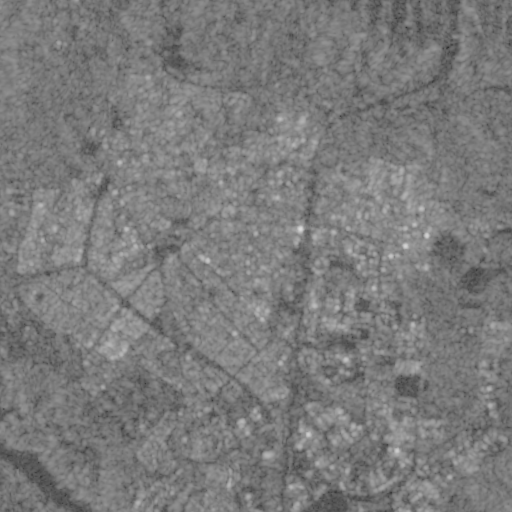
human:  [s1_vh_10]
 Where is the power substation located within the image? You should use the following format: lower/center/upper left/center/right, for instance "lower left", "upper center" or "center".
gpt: The power substation is located in the upper center of the image.
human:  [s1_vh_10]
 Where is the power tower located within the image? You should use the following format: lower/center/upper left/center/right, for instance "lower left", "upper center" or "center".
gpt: The power tower is located in the upper right of the image.
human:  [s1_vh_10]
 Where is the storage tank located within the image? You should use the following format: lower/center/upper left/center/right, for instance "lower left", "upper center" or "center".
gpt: The storage tank is located in the lower left of the image.
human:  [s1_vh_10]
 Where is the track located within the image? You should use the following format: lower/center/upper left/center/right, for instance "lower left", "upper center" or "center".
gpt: The track is located in the lower center of the image.
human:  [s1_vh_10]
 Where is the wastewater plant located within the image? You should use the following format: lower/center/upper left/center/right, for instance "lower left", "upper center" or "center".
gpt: The wastewater plant is located in the upper left of the image.
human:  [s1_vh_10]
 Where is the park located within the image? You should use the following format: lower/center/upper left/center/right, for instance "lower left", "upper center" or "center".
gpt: There is no park in the image.

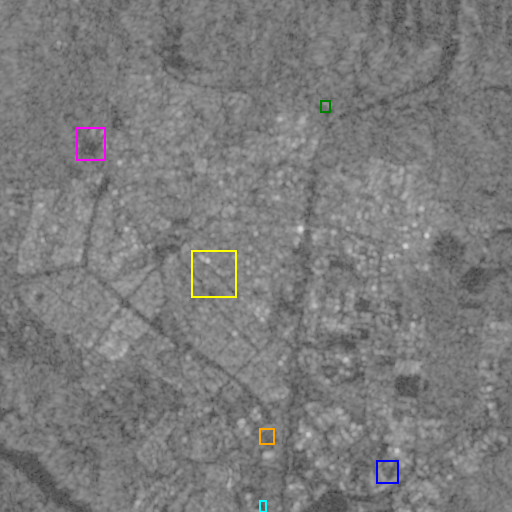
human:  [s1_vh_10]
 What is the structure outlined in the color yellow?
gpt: The structure outlined in yellow is a park.
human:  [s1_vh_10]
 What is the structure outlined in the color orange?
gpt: The structure outlined in orange is a parking lot.
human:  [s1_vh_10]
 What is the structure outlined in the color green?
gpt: The structure outlined in green is a power substation.
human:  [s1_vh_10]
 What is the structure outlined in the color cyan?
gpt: The structure outlined in cyan is a track.
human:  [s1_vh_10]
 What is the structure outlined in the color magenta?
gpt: The structure outlined in magenta is a wastewater plant.
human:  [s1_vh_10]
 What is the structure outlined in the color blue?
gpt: The structure outlined in blue is a building.
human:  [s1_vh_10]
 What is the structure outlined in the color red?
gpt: There is no red outline.